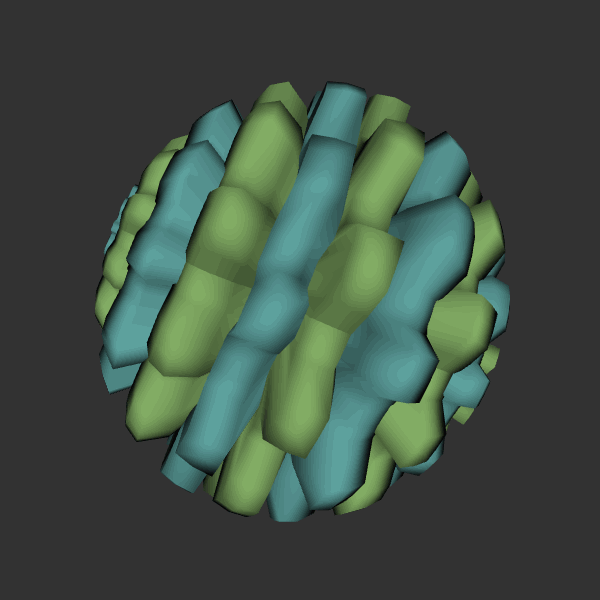
Background: dark